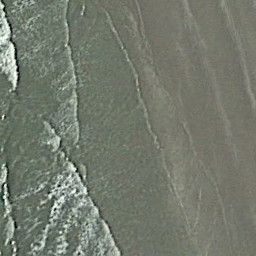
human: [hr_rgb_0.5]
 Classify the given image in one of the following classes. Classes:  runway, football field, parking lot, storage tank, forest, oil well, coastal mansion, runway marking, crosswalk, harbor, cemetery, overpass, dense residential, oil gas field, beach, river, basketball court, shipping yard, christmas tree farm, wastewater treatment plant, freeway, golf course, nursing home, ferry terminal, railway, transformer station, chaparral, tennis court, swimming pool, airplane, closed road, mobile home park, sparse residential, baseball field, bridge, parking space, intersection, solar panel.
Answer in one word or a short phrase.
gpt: beach